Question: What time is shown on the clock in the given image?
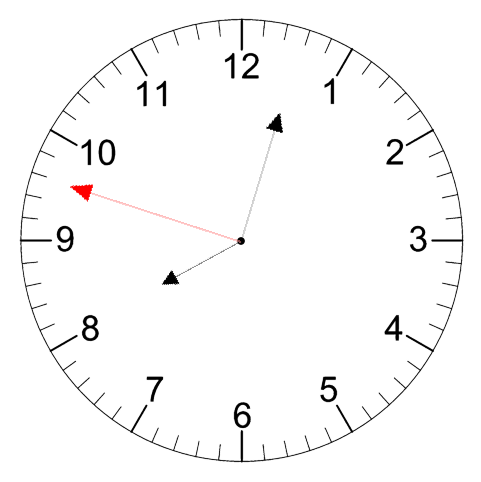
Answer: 08:02:48